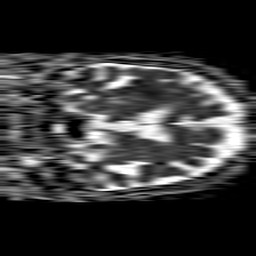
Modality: ADC
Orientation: coronal
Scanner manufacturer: philips
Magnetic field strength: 1.5 T
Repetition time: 4.6 s
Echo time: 0.08517 s